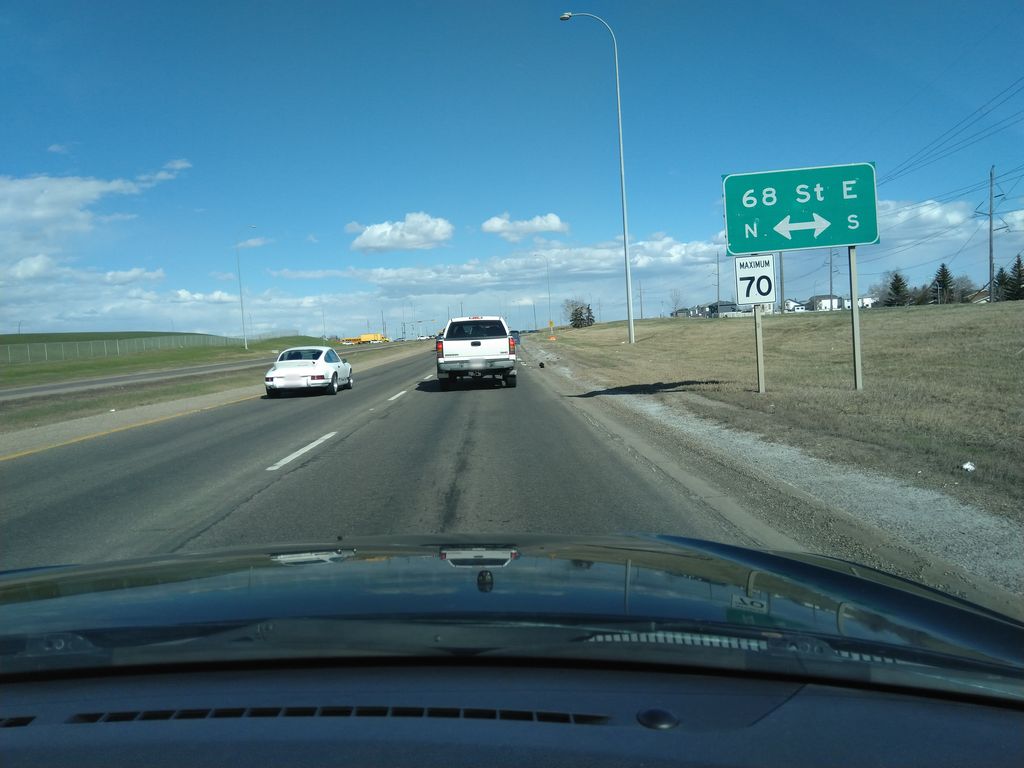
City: calgary